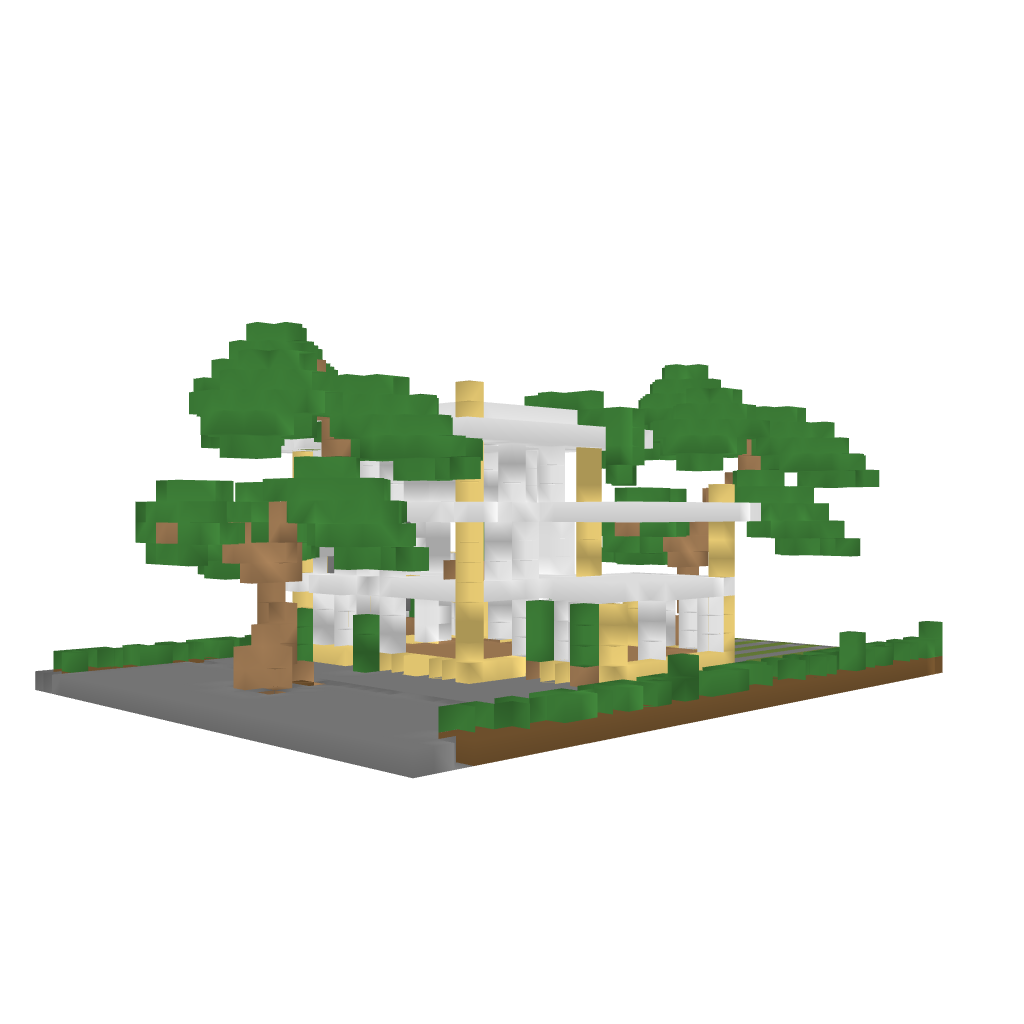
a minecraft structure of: Small Modern House bad low quality